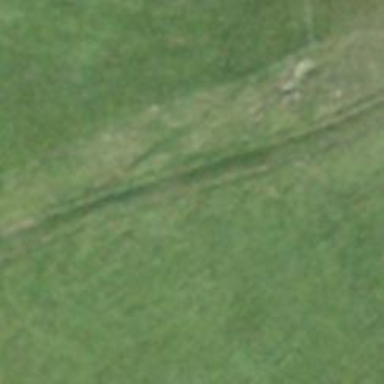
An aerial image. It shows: Path covered with grass.